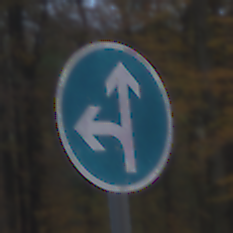
Verkehrszeichen: VorgeschriebeneFahrtrichtungGeradeausOderLinks
Umgebung: Outdoor, Nature
Tageszeit: SunriseSunset
Wetter: PartlyCloudy
Licht: Natural
Jahreszeit: Autumn
Kontrast: LowContrast